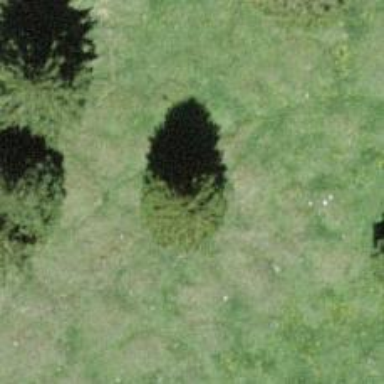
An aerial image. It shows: Needle-leaved tree in nature.